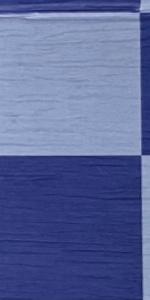
Label: Empty